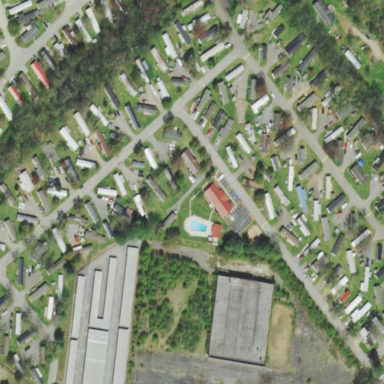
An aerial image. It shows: Residential area designated as trailer park.